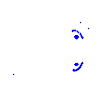
Particle: pion